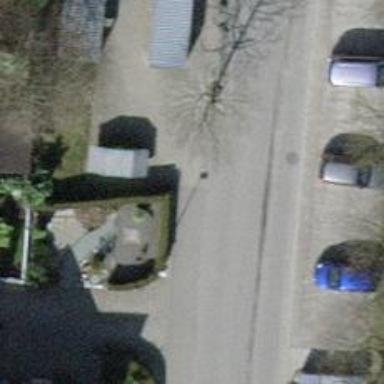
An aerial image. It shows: Sidewalk.